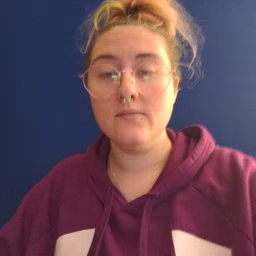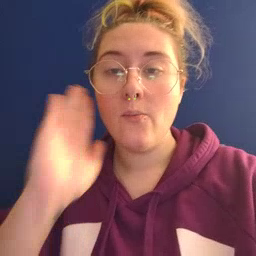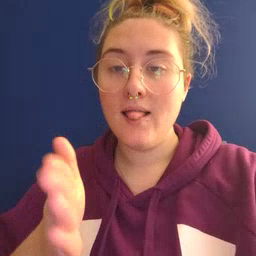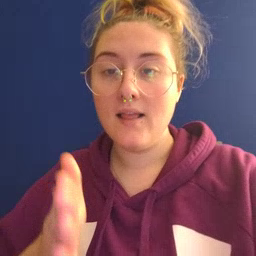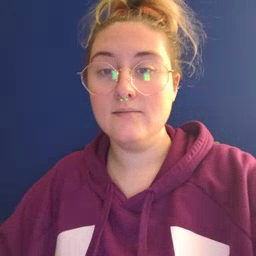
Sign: will